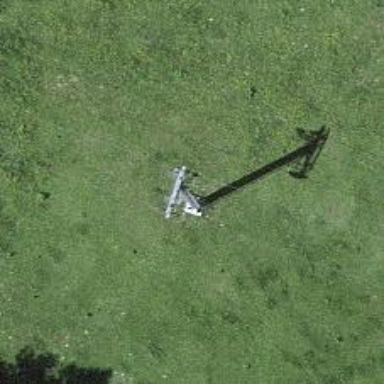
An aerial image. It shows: Pylon for aerialway.